Field crop: tomato
Growth stage: 1
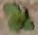
Species: solanum